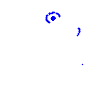
Particle: pion